Question: How does L2 cache work in GPUs with Kepler architecture in terms of locality of references? For example if a thread accesses an address in global memory, supposing the value of that address is not in L2 cache, how is the value being cached? Is it temporal? Or are other nearby values of that address brought to L2 cache too (spatial)?
Below picture is from NVIDIA whitepaper.

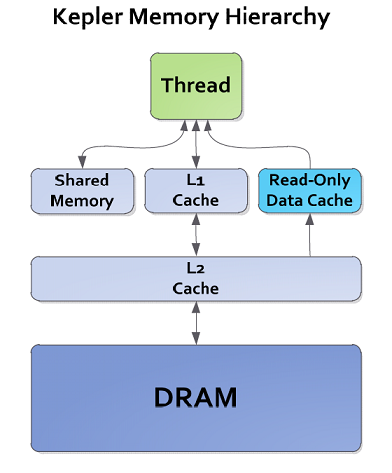
Answer: Unified L2 cache was introduced with compute capability 2.0 and higher and continues to be supported on the Kepler architecture. The caching policy used is LRU (least recently used) the main intention of which was to avoid the global memory bandwidth bottleneck. The GPU application can exhibit both types of locality (temporal and spatial).
Whenever there is an attempt read a specific memory it looks in the cache L1 and L2 if not found, then it will load 128 byte from the cache line. This is the default mode. The same can be understood from the below diagram as to why the 128 bit access pattern gives the good result.